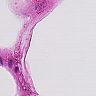
Metastatic tissue present: no